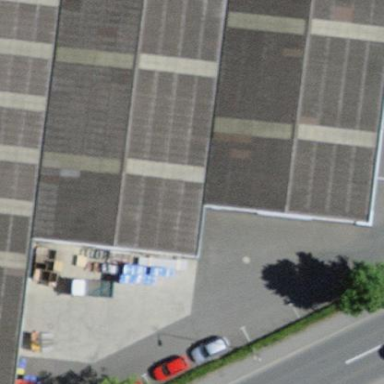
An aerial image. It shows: Industrial building.